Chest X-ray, PA view. Patient: 66 years old, sex F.
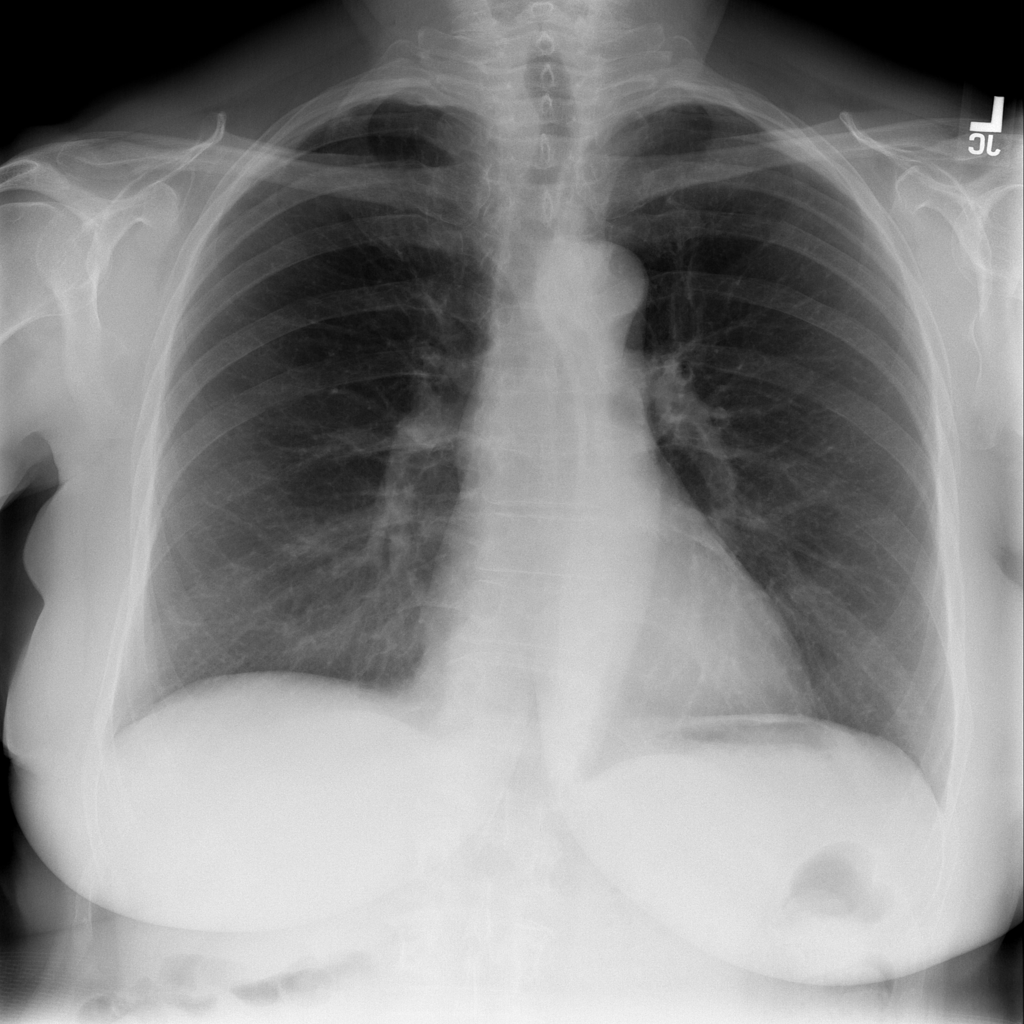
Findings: No Finding